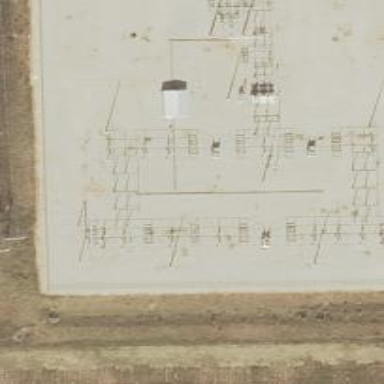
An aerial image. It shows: Switch used for power control.